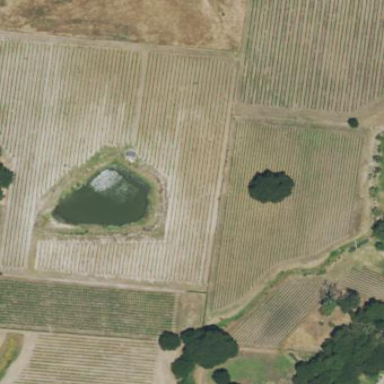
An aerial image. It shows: Vineyard with wine grapes as the crop.